Question: I have a table with several columns as shown below. I am wanting to write an 'UPDATE' statement to schedule to only insert a new row if a 'LaborCostID' only appears once. This new row will contain the same 'LaborCostID' as the single row items. If a 'LaborCostID' has two rows, I want to ignore it. So for the example below, I need to insert a new row with (LaborCostID = 181614, CostCode = 'Regular Benefits', Cost = 11.946)
- Column Name - LaborCostID with Values (181614, 181615, 181615, 181616, 181616)- Column Name - CostCode with Values (Regular, Overtime, Overtime Benefits, Regular, Regular Benefits)
Benefits)- Column Name - Cost with Values (0.000000, 15.000000, 3.795000, 0.000000, 11.946000)

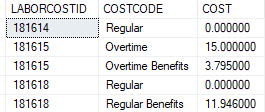
Answer: Thanks, I figured out a Where statement that helped me get it.
select *
from azteca.LABORCOSTACTDETAIL t1
where LABORCOSTID IN (Select *
From (Select LABORCOSTID
From azteca.LABORCOSTACTDETAIL
Group By LABORCOSTID
Having Count(azteca.LABORCOSTACTDETAIL.LABORCOSTID) = 1)
as a);